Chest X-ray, AP view. Patient: 52 years old, sex M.
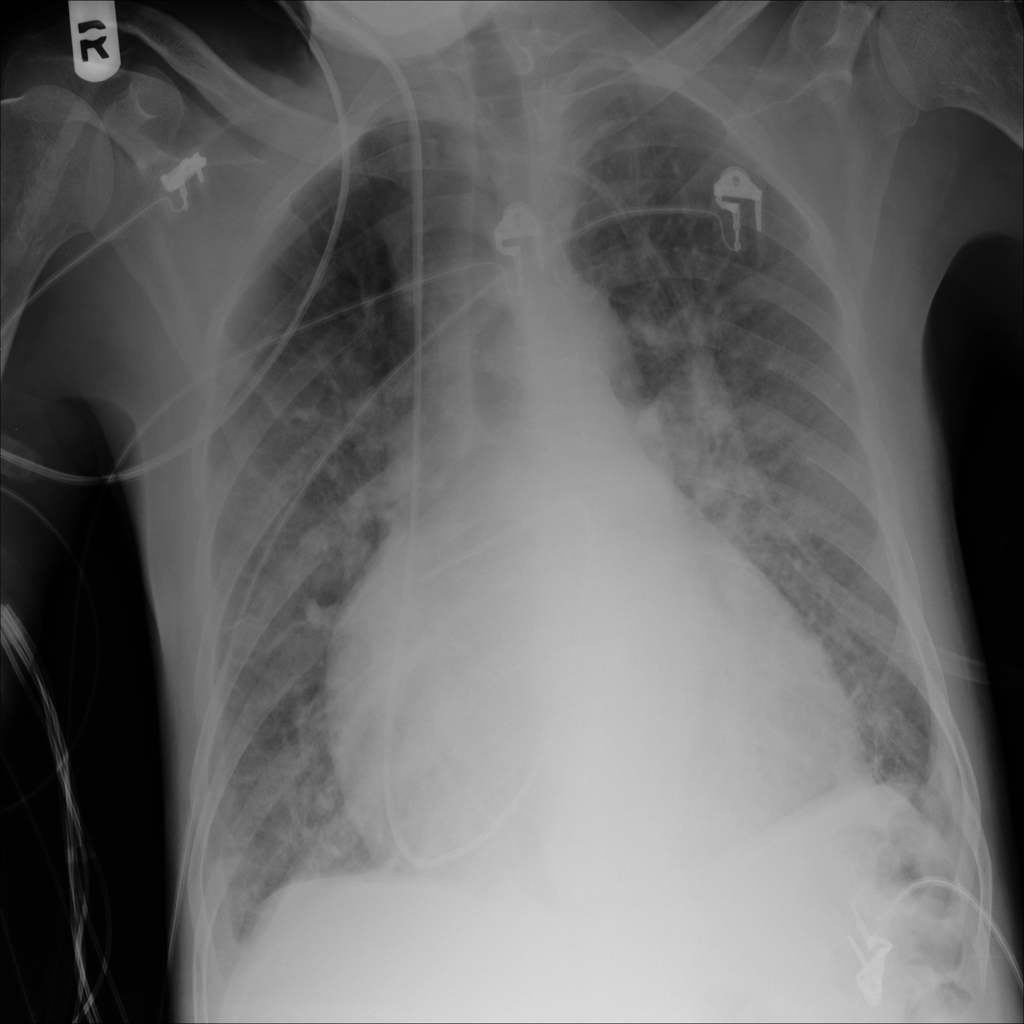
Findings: Cardiomegaly